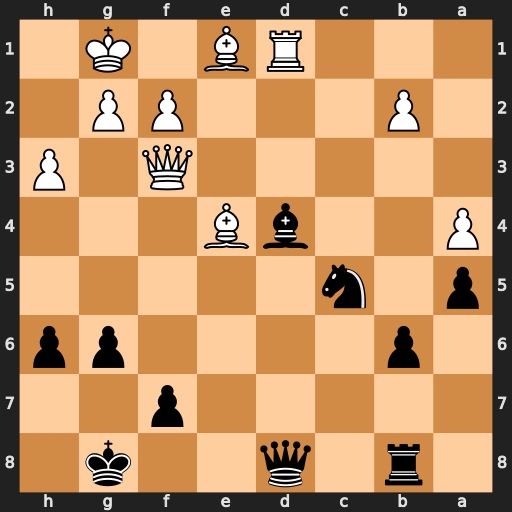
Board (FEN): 1r1q2k1/5p2/1p4pp/p1n5/P2bB3/5Q1P/1P3PP1/3RB1K1
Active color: b
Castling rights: -
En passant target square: -
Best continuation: Nxe4 Qxe4 Bxf2+ Kxf2 Qxd1